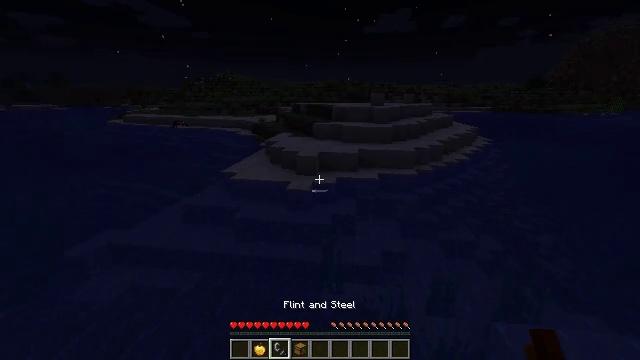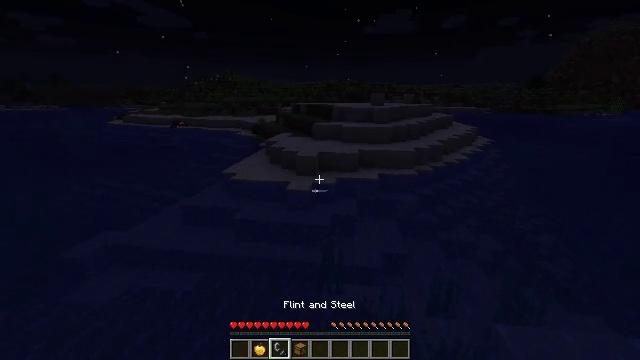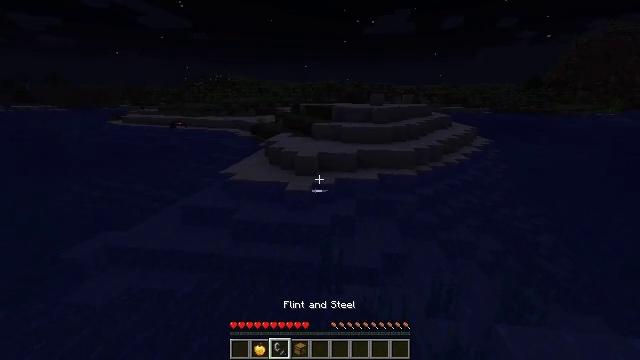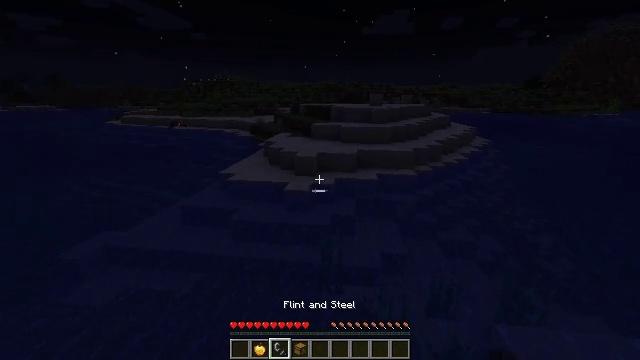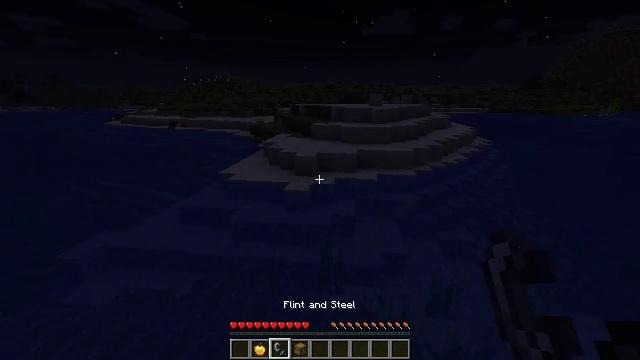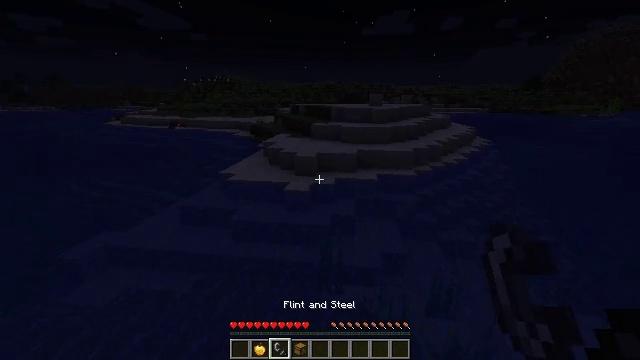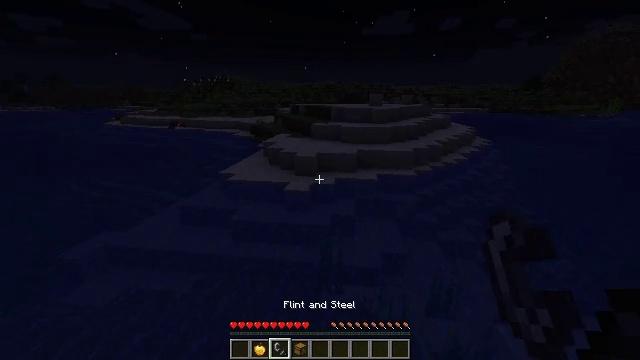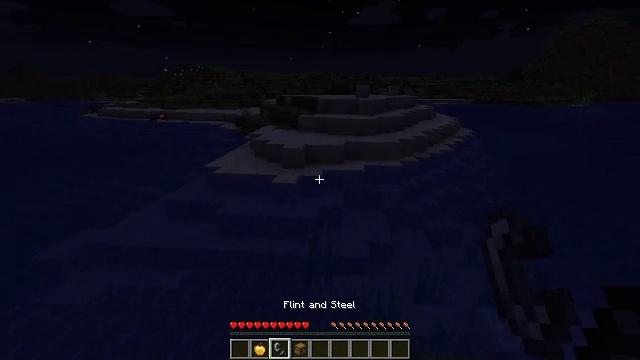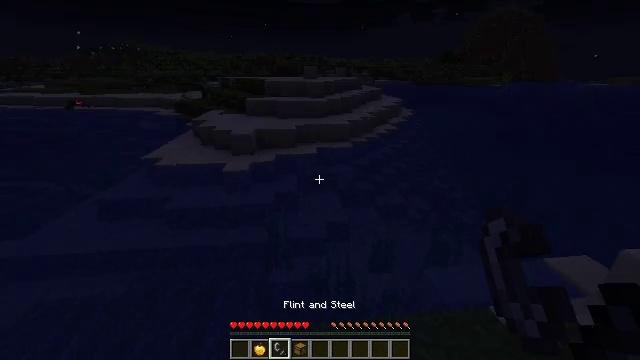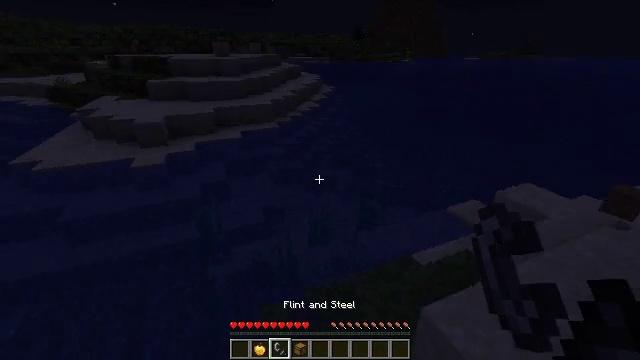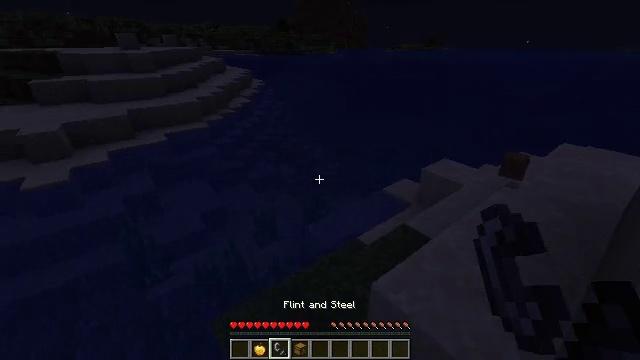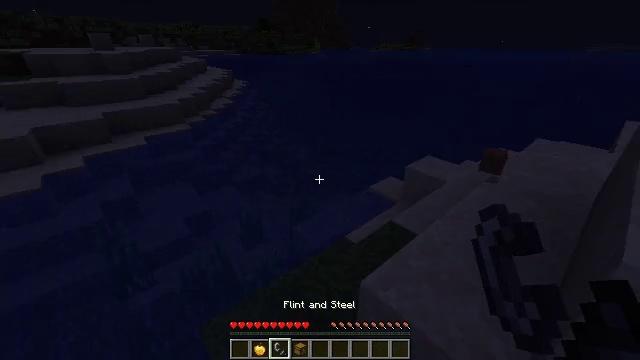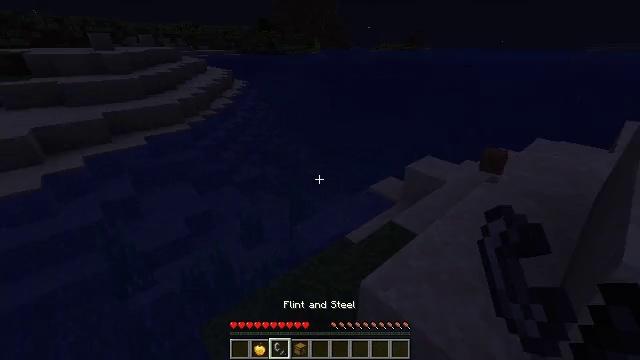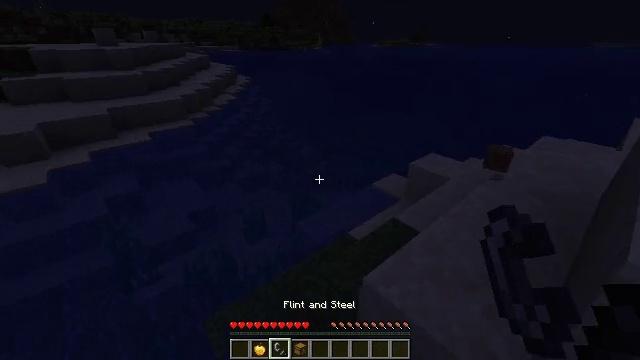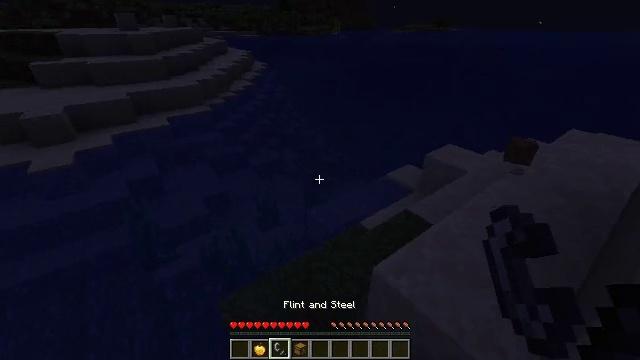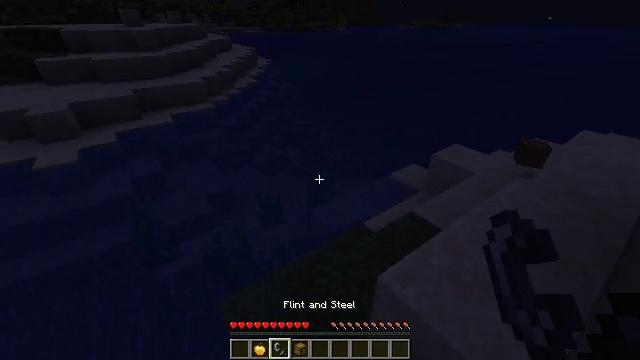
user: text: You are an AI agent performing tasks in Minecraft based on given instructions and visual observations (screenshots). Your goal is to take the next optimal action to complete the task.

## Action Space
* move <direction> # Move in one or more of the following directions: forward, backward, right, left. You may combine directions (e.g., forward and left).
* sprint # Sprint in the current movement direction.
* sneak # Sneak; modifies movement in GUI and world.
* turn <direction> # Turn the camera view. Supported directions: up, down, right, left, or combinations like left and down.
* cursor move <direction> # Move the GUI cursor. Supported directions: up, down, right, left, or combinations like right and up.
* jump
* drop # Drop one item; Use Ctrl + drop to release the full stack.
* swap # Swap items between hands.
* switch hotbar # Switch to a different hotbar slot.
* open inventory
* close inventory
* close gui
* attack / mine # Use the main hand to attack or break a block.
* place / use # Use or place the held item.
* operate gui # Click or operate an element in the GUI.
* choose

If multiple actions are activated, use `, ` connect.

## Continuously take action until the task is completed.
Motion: motion action
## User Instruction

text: Drop a flint and steel.
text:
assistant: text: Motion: no_op
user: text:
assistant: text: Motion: no_op
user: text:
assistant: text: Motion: no_op
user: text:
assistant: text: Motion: no_op
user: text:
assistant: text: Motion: no_op
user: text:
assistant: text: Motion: no_op
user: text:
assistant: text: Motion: turn right and down
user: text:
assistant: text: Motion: turn right and down
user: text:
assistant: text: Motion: turn right and down
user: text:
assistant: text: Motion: turn right and down
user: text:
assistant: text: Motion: turn right
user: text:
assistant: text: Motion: no_op
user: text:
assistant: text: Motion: no_op
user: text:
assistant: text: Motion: turn left and down
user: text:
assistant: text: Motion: move forward
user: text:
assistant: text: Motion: move forward
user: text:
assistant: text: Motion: move forward, turn left and down
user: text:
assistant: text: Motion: move forward
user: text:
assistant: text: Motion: move forward
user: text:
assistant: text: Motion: move forward, turn left
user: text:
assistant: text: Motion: move forward, turn left
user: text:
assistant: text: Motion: move forward, turn left
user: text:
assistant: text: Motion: move forward and move right
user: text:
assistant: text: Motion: move forward and move right, turn left and up
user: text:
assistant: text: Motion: move forward and move right, turn left and up
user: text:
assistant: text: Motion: move forward, turn left and up
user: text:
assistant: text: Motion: move forward, turn left and up
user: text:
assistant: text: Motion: move forward
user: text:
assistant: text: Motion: move forward
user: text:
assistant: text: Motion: move forward